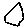
Label: hexagon